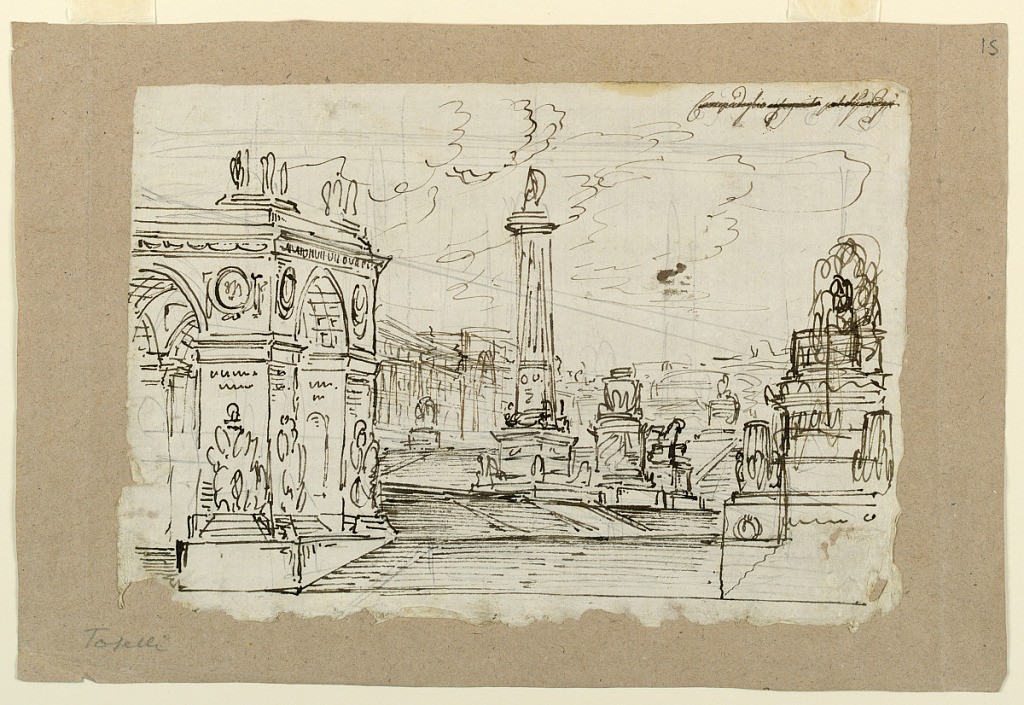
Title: Stage Design, Group of Antique Monuments
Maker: Angelo Toselli, ca. 1765? – 1826
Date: early 19th century
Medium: Pen and ink on paper
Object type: Drawing
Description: Horizontal rectangle. Group of antique monuments on stairs.